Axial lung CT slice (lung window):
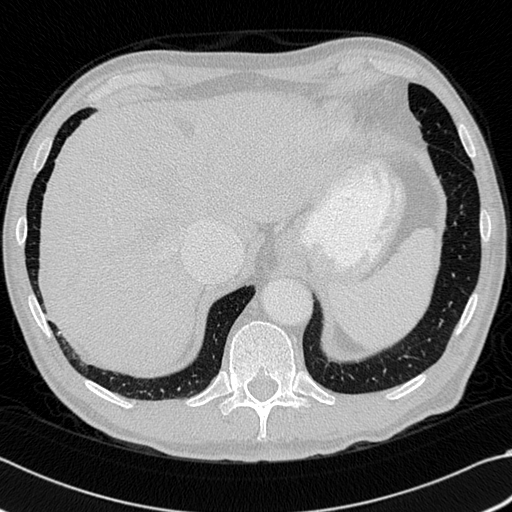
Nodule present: no